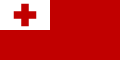
Flag of Tonga